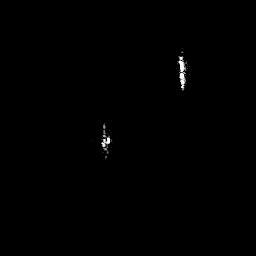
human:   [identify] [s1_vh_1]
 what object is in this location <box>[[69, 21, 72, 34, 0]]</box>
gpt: <ref>1 small ship at the top right</ref>